【题型】解答题　【知识点】解析几何　【难度】medium
已知双曲线 $\Gamma: \dfrac{x^2}{a^2} - \dfrac{y^2}{b^2} = 1$ 的左、右焦点分别为 $F_1, F_2$，点 $A$ 是其左顶点，点 $P$ 是双曲线上一 点，且位于第一象限，若双曲线 $\Gamma$ 的离心率 $e = 2, b = 2\sqrt{3}$．

(1)求双曲线 $\Gamma$ 的方程；

(2)若三角形 $APF_2$ 是等腰三角形，求点 $P$ 的坐标；

(3)直线 $PF_2$ 不垂直于 $x$ 轴，且与曲线 $\Gamma$ 的另一个交点为 $Q$，若 $\angle PF_1Q$ 是锐角，求直线 $PF_2$ 的斜率的取值范围．
【解答】
【答案】(1) $\dfrac{x^2}{4} - \dfrac{y^2}{12} = 1$

(2) $P(4, 6)$ 或 $P\left( \dfrac{3\sqrt{5}-1}{2}, \dfrac{3\sqrt{10-2\sqrt{5}}}{2} \right)$．

(3) $(-\infty, -\sqrt{3}) \cup \left( -\dfrac{3\sqrt{7}}{7}, 0 \right) \cup (\sqrt{3}, +\infty)$

【分析】(1) 根据题设条件求出基本量后得双曲线方程；

(2) 就 $|AP| = |PF_2|$、 $|AF_2| = |PF_2|$、 $|AF_2| = |PA|$ 分类得方程组，求解后得 $P$ 的坐标；

(3) 联立直线方程和双曲线方程，结合韦达定理可得关于斜率的不等式，求解后得斜率的范围．

【详解】(1) 设半焦距为 $c$，则 $\dfrac{c}{a} = 2$ 即 $c = 2a$，而 $b = 2\sqrt{3}$，故 $c^2 - a^2 = 12$，

故 $a = 2, c = 4$，故双曲线 $\Gamma$ 的方程为：$\dfrac{x^2}{4} - \dfrac{y^2}{12} = 1$．

(2) 由 (1) 得 $F_2(4, 0), A(-2, 0)$，

因为 $P$ 在第一象限，故设 $P(m, n)$，其中 $m > 2, n > 0$，

因为三角形 $APF_2$ 是等腰三角形，故 $|AP| = |PF_2|$ 或 $|AF_2| = |PF_2|$ 或 $|AF_2| = |PA|$，

若 $|AP| = |PF_2|$，则 $P$ 在 $AF_2$ 的中垂线上，则 $m = \dfrac{-2 + 4}{2} = 1 < 2$，舍；

若 $|AF_2| = |PF_2|$，则 $|AF_2| = a + c = 6$，故 $|PF_2| = 6$，

故 $\begin{cases} \dfrac{m^2}{4} - \dfrac{n^2}{12} = 1 \\ (m - 4)^2 + n^2 = 36 \end{cases}$，解得 $\begin{cases} m = 4 \\ n = 6 \end{cases}$，故 $P(4, 6)$．

若 $|AF_2| = |PA|$，同理有 $\begin{cases} \dfrac{m^2}{4} - \dfrac{n^2}{12} = 1 \\ (m + 2)^2 + n^2 = 36 \\ m > 2 \end{cases}$，$\begin{cases} m = \dfrac{3\sqrt{5}-1}{2} \\ n = \dfrac{3\sqrt{10-2\sqrt{5}}}{2} \end{cases}$，

故 $P\left( \dfrac{3\sqrt{5}-1}{2}, \dfrac{3\sqrt{10-2\sqrt{5}}}{2} \right)$，

综上，$P(4, 6)$ 或 $P\left( \dfrac{3\sqrt{5}-1}{2}, \dfrac{3\sqrt{10-2\sqrt{5}}}{2} \right)$．

(3)

设直线 $PF_2: y = k(x - 4)$，设 $P(x_1, y_1), Q(x_2, y_2)$，

而 $F_1(-4, 0)$，故 $\overrightarrow{F_1P} = (x_1 + 4, y_1), \overrightarrow{F_1Q} = (x_2 + 4, y_2)$，

因为 $\angle PF_1Q$ 是锐角，故 $(x_1 + 4)(x_2 + 4) + y_1y_2 > 0$，

所以 $(x_1 + 4)(x_2 + 4) + k^2(x_1 - 4)(x_2 - 4) > 0$，

整理得到 $(1 + k^2)x_1x_2 + (4 - 4k^2)(x_1 + x_2) + 16 + 16k^2 > 0$，

由 $\begin{cases} y = k(x - 4) \\ 3x^2 - y^2 = 12 \end{cases}$ 可得 $(3 - k^2)x^2 + 8k^2x - 16k^2 - 12 = 0$，

故 $3 - k^2 \neq 0$ 且 $\Delta = 64k^4 + 4(3 - k^2)(16k^2 + 12) = 144k^2 + 144 > 0$，

且 $x_1 + x_2 = \dfrac{-8k^2}{3 - k^2}, x_1x_2 = \dfrac{-16k^2 - 12}{3 - k^2}$，因为点 $P$ 在第一象限，所以 $k > \sqrt{3}$ 或 $k < 0$，

又 $(1 + k^2) \times \dfrac{-16k^2 - 12}{3 - k^2} + (4 - 4k^2) \times \dfrac{-8k^2}{3 - k^2} + 16 + 16k^2 > 0$，

整理得：$\dfrac{9 - 7k^2}{3 - k^2} < 0$，故 $-\dfrac{3\sqrt{7}}{7} < k < 0$ 或 $k < -\sqrt{3}$ 或 $k > \sqrt{3}$．
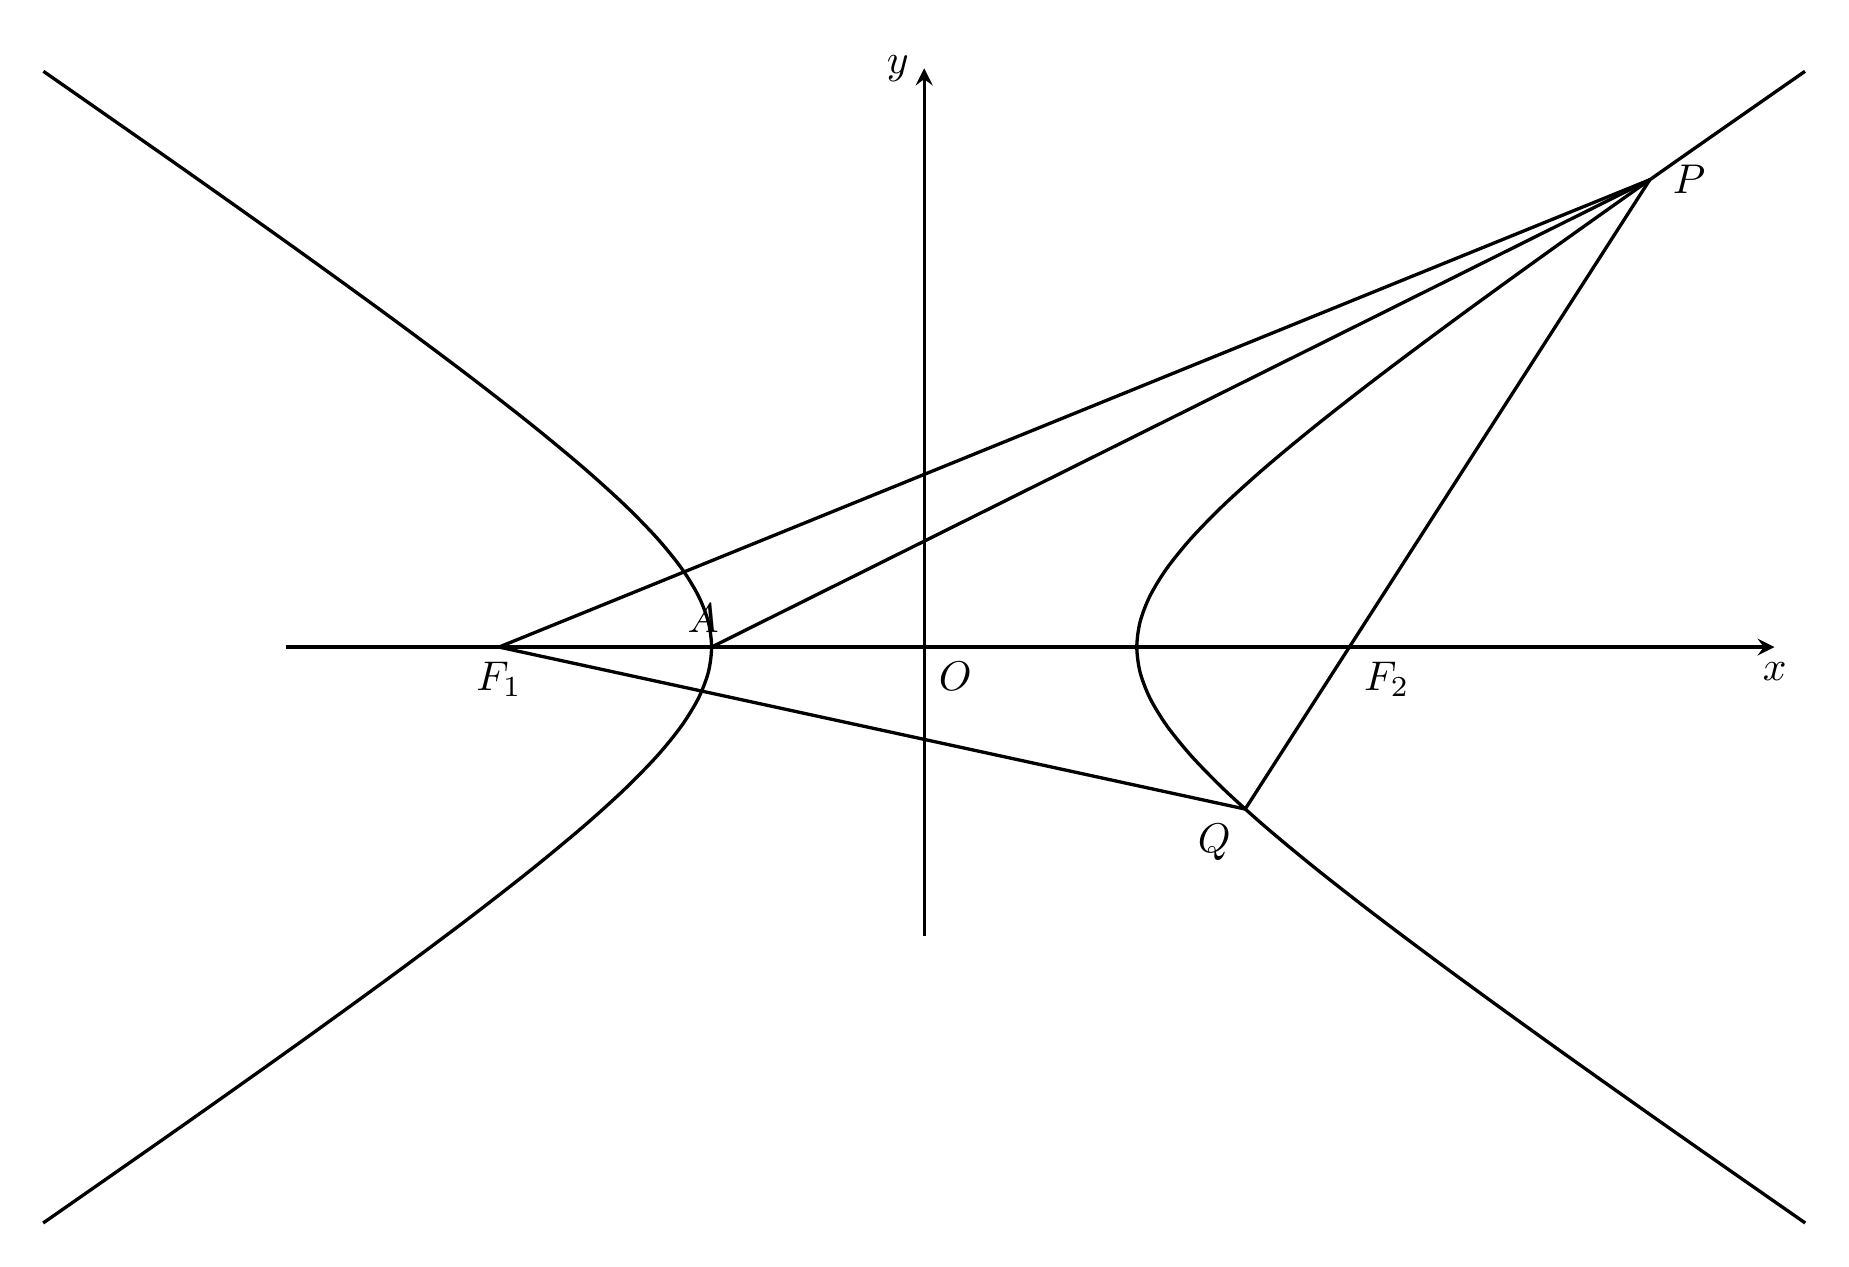